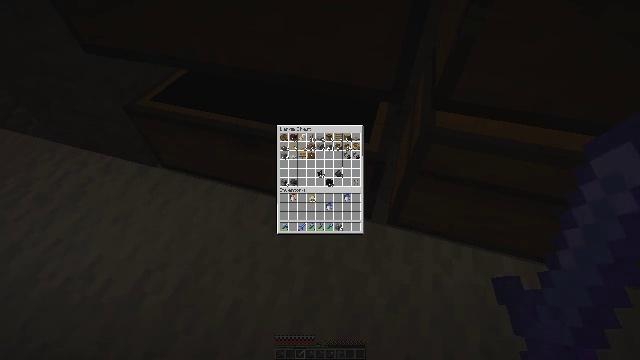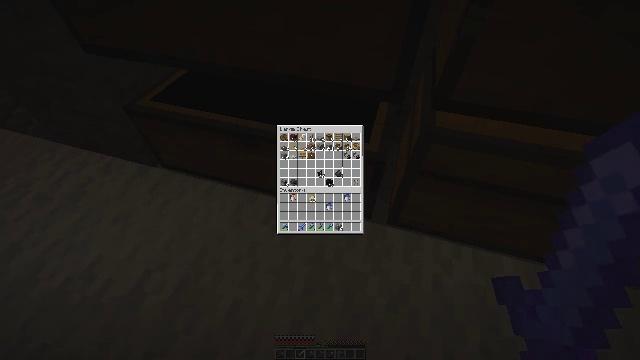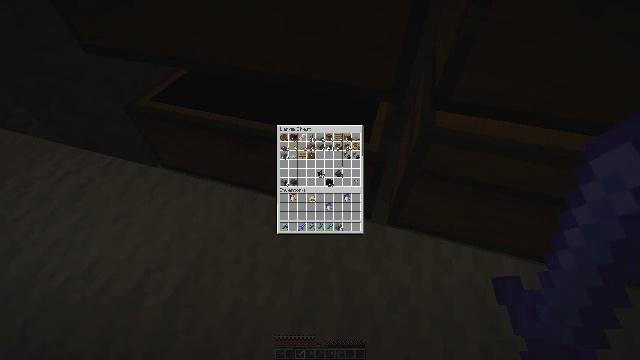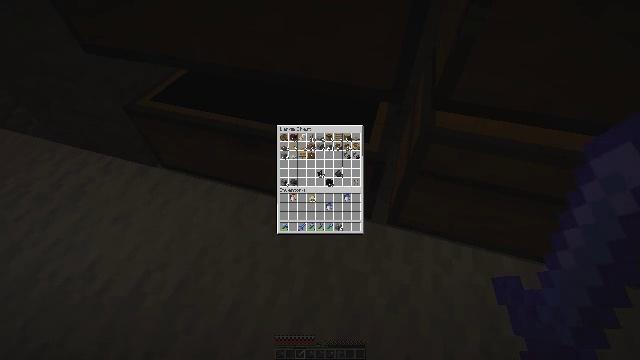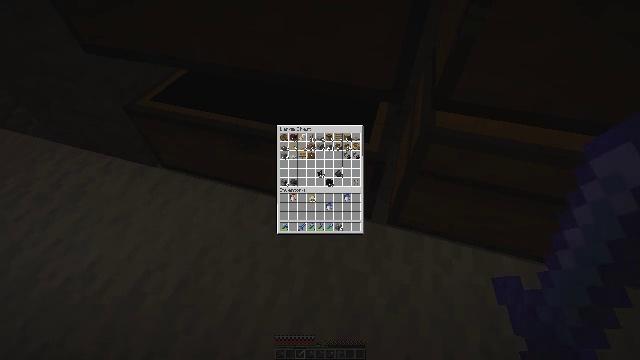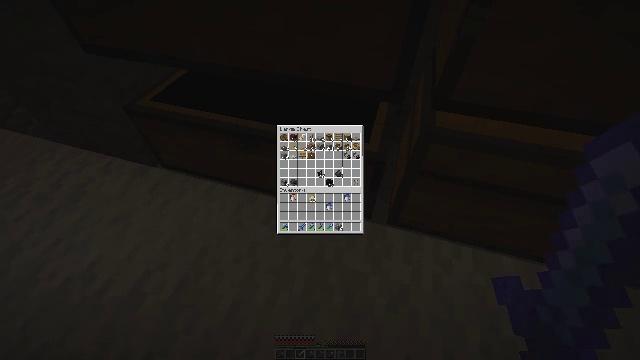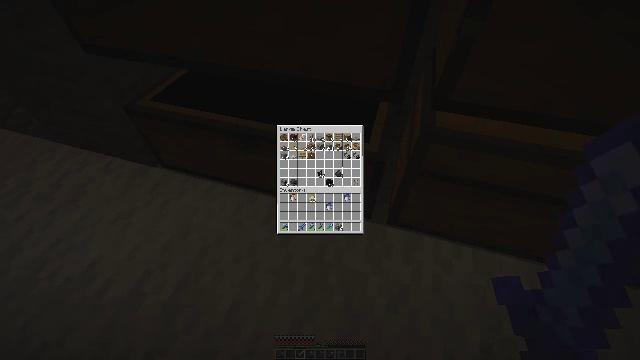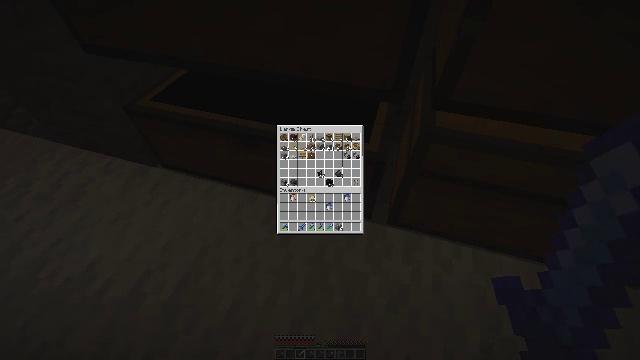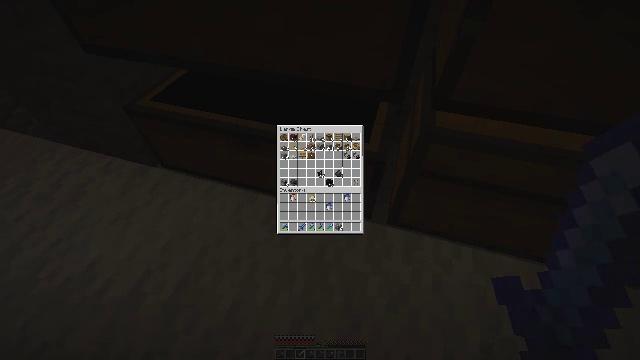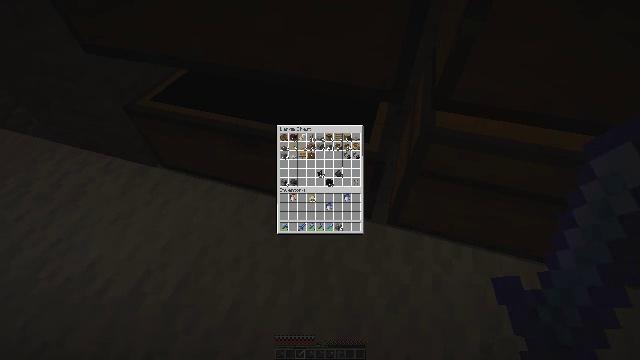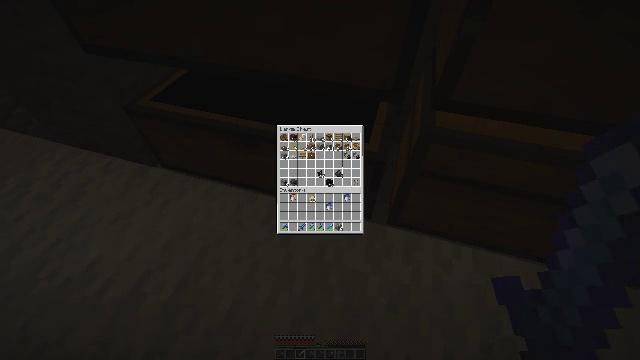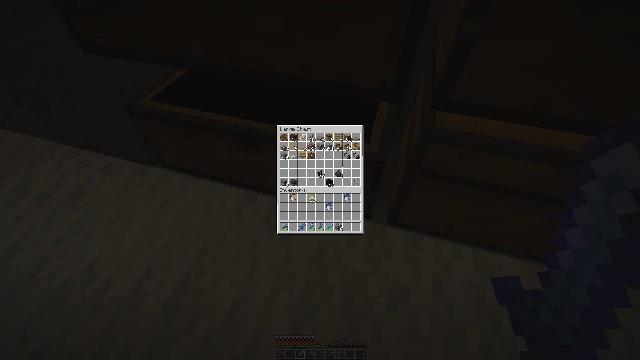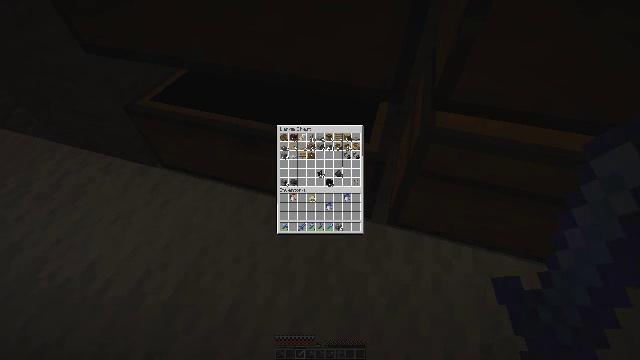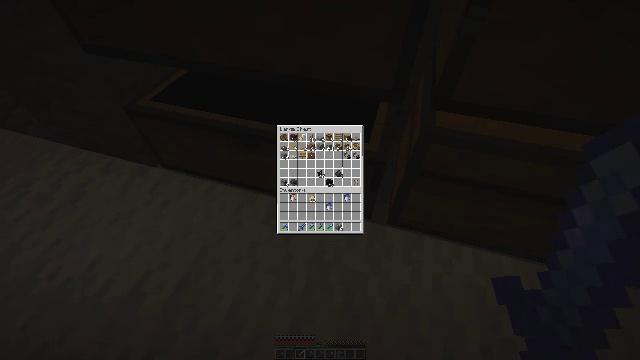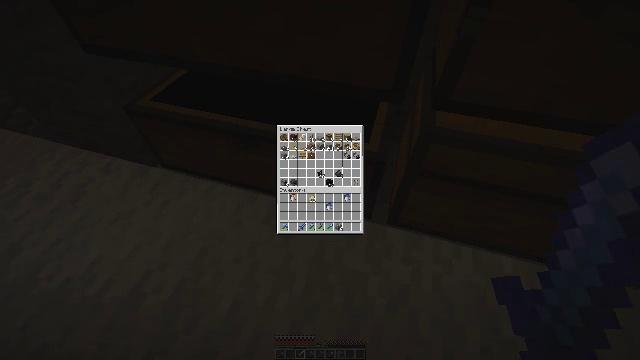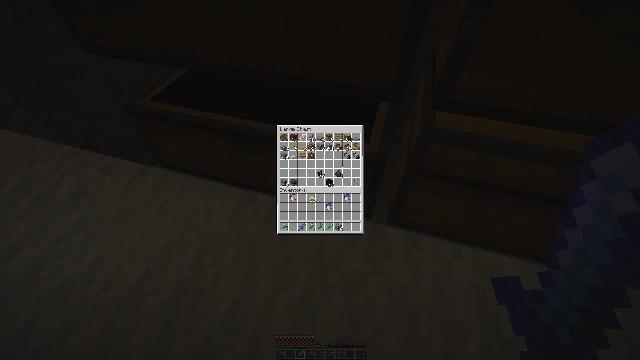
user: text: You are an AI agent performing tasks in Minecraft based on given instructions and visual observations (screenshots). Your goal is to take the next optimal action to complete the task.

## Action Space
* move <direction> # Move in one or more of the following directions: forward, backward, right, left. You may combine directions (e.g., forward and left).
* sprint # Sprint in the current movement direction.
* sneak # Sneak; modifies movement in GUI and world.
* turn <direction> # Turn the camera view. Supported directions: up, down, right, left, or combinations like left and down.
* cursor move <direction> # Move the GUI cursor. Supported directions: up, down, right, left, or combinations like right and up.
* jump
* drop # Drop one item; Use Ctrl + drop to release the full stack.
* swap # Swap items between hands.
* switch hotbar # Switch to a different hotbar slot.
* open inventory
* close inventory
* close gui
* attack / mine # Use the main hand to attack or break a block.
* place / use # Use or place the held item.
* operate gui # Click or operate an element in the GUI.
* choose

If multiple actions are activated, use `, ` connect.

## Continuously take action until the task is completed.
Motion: motion action
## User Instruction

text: Remove and gather vines.
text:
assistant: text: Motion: no_op
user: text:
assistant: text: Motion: no_op
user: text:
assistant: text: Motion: no_op
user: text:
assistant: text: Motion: no_op
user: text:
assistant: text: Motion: no_op
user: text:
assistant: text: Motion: no_op
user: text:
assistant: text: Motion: no_op
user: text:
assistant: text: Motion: no_op
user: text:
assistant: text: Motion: no_op
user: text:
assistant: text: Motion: no_op
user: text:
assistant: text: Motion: no_op
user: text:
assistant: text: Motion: no_op
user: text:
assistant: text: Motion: no_op
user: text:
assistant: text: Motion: no_op
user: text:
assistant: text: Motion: no_op
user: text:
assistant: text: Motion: no_op
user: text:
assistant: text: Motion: no_op
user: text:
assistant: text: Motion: no_op
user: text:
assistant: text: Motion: no_op
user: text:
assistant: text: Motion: no_op
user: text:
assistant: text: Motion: no_op
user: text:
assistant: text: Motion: no_op
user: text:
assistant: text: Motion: no_op
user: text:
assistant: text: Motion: no_op
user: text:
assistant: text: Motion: no_op
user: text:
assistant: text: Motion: no_op
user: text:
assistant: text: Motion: no_op
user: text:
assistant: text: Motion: no_op
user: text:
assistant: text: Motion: no_op
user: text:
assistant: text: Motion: no_op